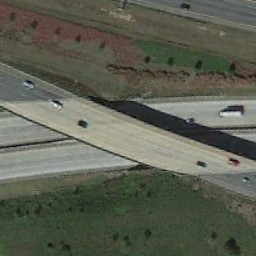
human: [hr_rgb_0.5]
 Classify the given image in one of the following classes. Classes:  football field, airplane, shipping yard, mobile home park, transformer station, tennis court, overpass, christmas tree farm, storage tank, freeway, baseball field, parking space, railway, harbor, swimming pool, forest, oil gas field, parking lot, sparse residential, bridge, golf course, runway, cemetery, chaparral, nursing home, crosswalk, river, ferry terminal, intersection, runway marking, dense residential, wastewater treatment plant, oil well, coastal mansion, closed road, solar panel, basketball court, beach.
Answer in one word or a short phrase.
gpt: overpass